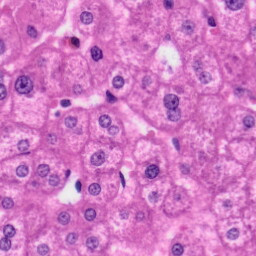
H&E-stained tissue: Liver